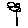
Label: flower